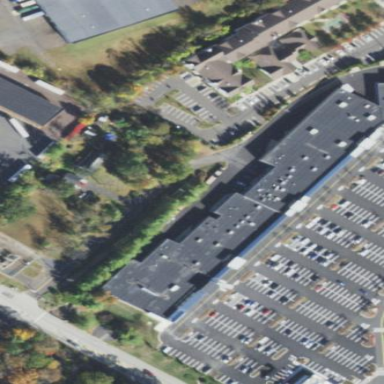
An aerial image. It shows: Retail building.